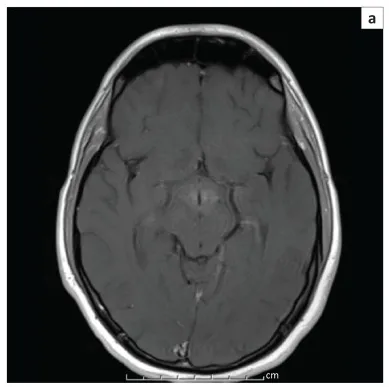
T1-weighted post-contrast imaging (a and b) following surgery demonstrates near-complete resolution of the previously noted enhancement.
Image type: radiology (mri)